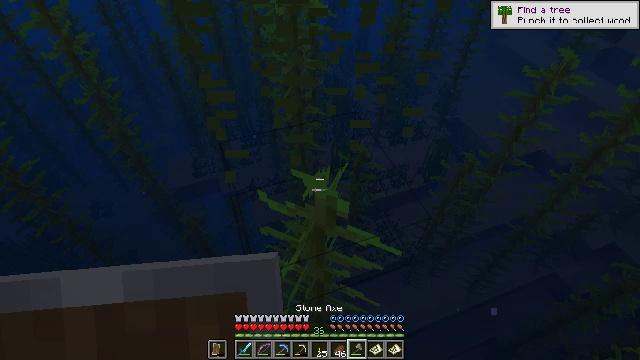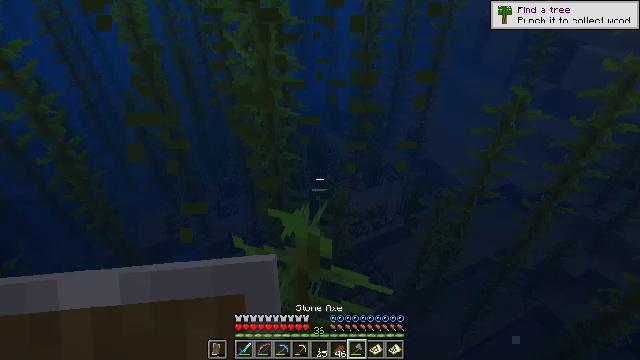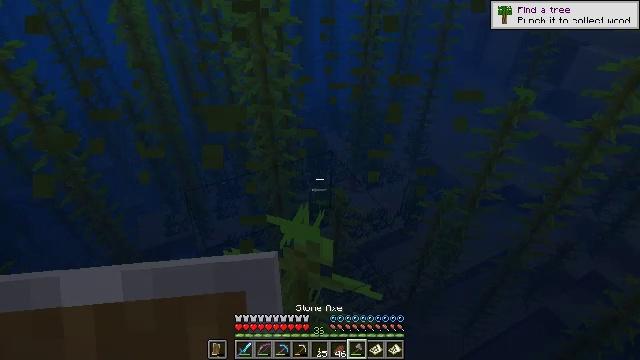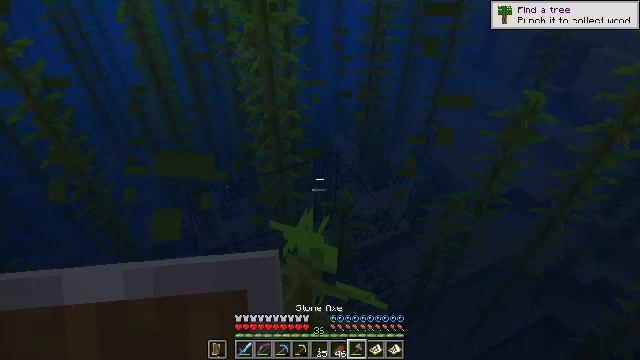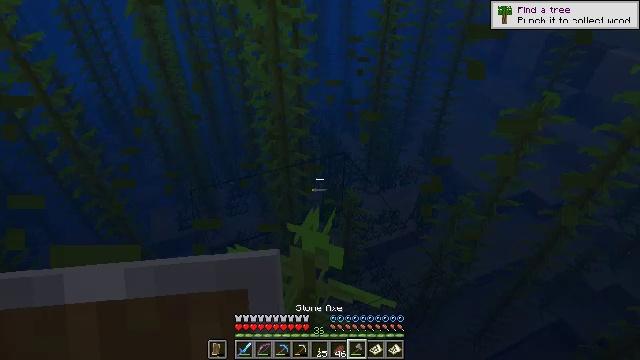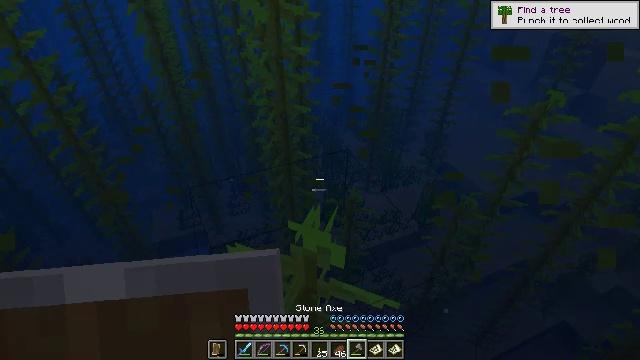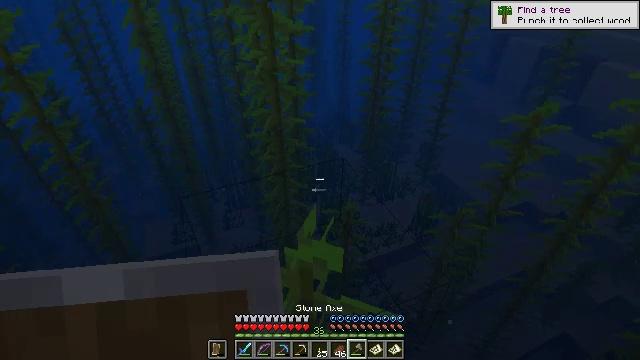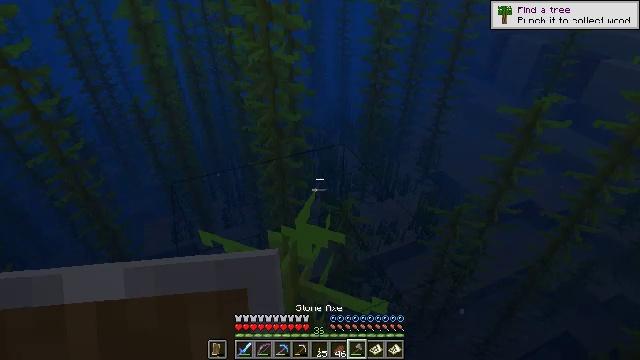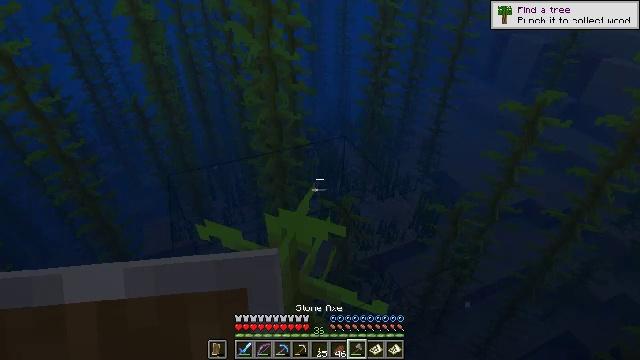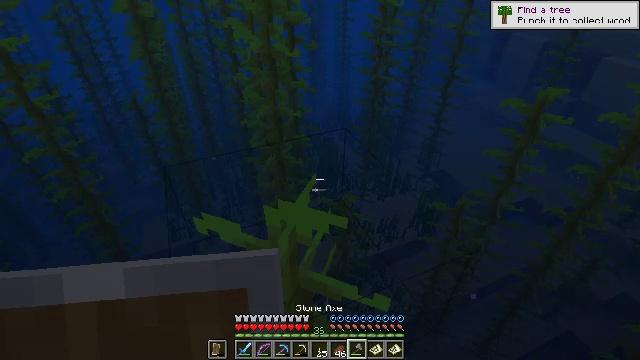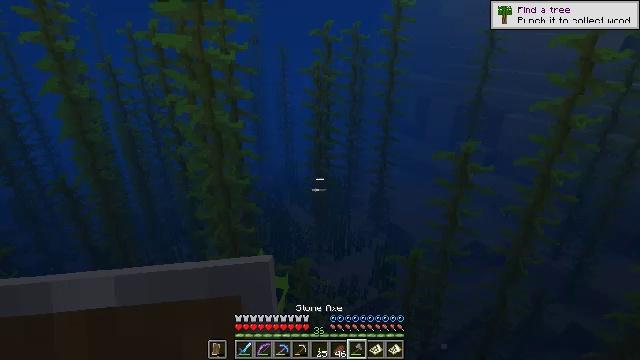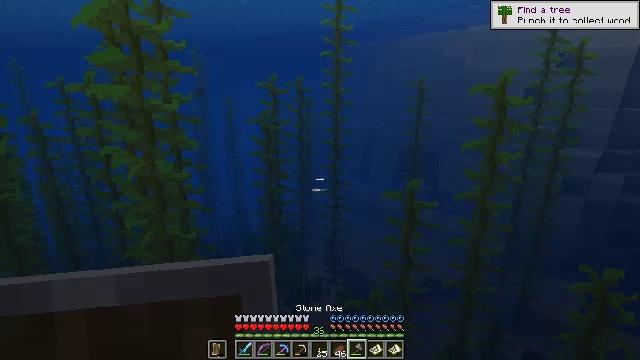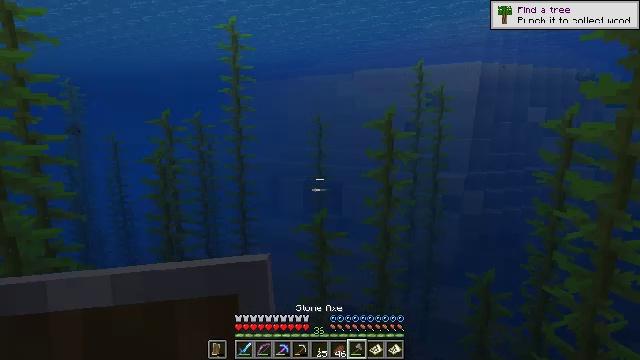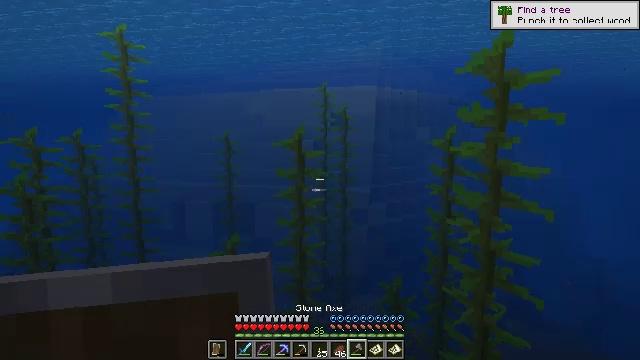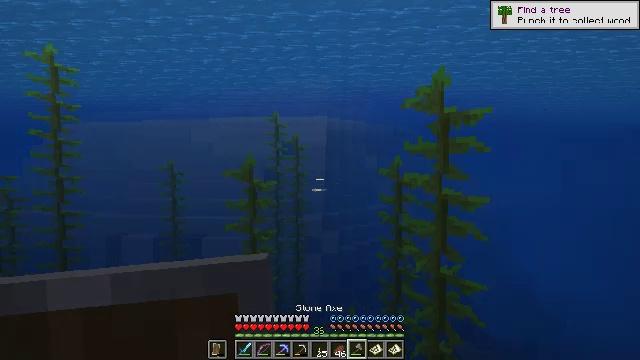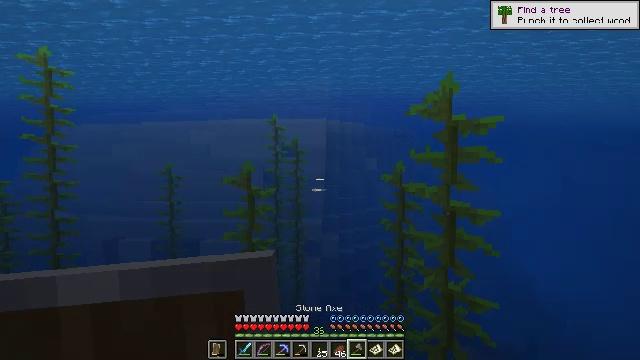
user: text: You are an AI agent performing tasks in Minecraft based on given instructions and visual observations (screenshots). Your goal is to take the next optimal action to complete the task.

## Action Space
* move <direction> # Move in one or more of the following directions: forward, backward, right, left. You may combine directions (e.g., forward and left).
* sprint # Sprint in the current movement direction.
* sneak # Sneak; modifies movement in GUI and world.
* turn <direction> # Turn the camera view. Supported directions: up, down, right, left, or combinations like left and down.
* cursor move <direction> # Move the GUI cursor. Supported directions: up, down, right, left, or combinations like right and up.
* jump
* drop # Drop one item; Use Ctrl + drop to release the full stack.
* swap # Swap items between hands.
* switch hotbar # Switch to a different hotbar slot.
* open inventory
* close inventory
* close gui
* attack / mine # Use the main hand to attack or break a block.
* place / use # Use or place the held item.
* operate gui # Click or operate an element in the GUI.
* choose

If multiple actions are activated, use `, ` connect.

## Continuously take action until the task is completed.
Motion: motion action
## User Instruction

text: Dive and mine the kelp.
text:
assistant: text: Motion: move forward, turn right and up
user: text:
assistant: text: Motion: move forward
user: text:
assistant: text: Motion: turn left
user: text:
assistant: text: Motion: turn left
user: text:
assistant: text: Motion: no_op
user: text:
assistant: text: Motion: turn right and up
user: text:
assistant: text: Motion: turn right and up
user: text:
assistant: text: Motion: no_op
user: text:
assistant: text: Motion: no_op
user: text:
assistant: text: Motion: turn right and up
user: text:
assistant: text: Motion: move forward, turn right and up
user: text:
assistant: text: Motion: move forward, turn right and up, jump
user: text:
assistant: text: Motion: move forward, turn right and up, jump
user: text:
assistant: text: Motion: move forward, turn right and up, jump
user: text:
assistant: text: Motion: move forward, jump
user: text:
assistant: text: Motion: move forward, turn right, jump
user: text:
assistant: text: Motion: move forward, turn right and down
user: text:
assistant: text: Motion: move forward, turn down
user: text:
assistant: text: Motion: move forward, turn down
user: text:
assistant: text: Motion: move forward, turn down
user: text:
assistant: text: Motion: move forward, sprint, turn down
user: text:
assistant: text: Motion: move forward, sprint
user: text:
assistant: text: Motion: move forward, sprint
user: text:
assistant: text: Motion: move forward, sprint
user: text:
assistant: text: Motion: move forward, sprint, turn down
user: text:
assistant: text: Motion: move forward, sprint, turn down
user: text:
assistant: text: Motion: sprint, turn down
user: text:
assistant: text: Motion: sprint
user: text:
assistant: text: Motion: sprint, turn up
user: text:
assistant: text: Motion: sprint, turn up